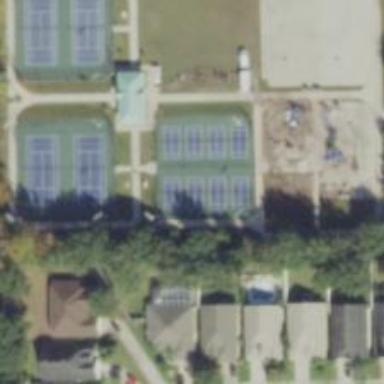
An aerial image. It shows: Tennis court on pitch designated for leisure land.